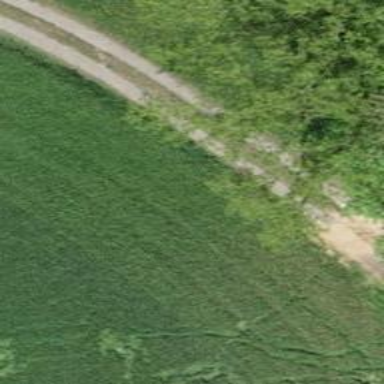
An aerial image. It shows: Well-maintained track road of grade 1.